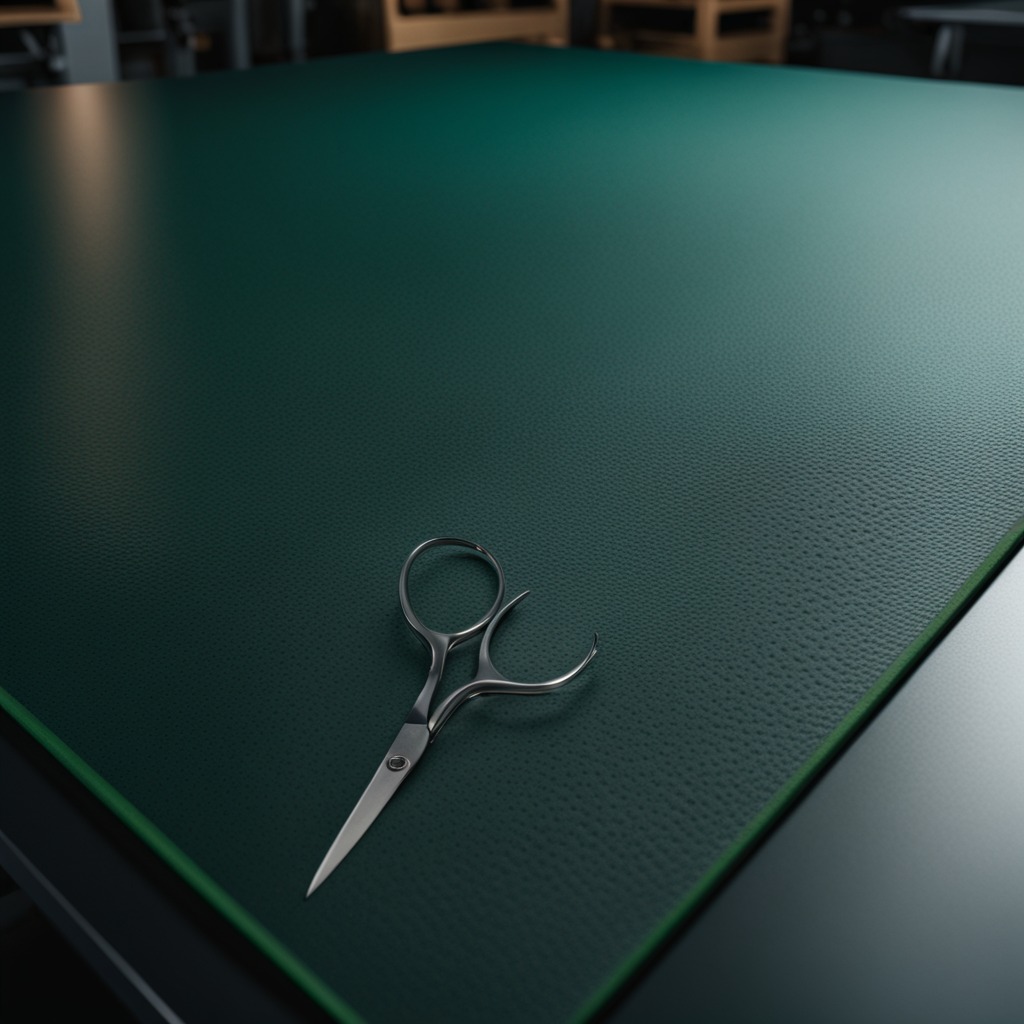
A scissor lies on the clean granite tabletop.